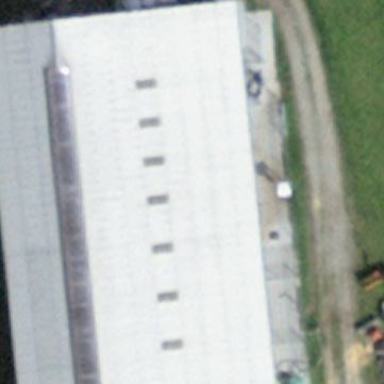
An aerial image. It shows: Stable.